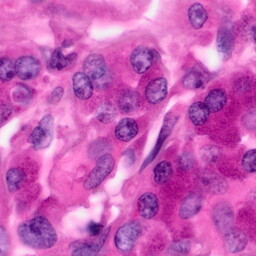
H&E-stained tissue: Pancreatic